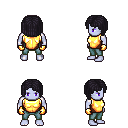
a pixel art fantasy rpg character, male body template, dark elf, purple skin, gold chest armor, teal pants, raven pageboy hairstyle, gold gloves, four views (front, back, left, right), 2x2 character sprite sheet, small pixel art, hard edges, no anti-aliasing